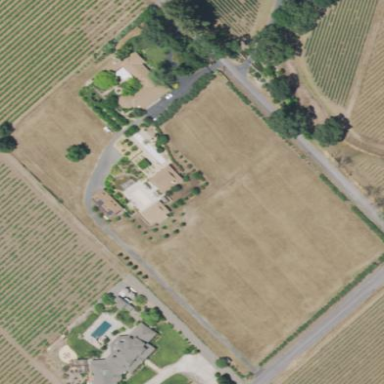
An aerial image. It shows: Vineyard where grapes are grown.